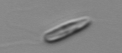
Label: Chrysochromulina